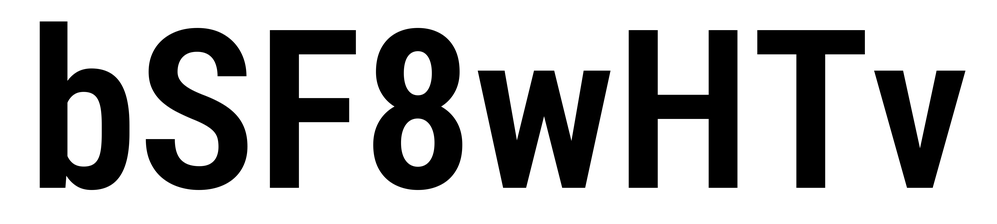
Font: Roboto_Condensed_SemiBold